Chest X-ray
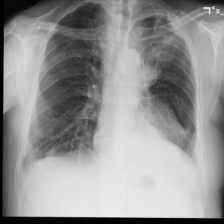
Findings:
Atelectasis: negative
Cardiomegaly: negative
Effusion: positive
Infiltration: negative
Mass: positive
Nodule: negative
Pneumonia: negative
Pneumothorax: negative
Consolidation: negative
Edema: negative
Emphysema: negative
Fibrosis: negative
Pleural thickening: negative
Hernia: negative